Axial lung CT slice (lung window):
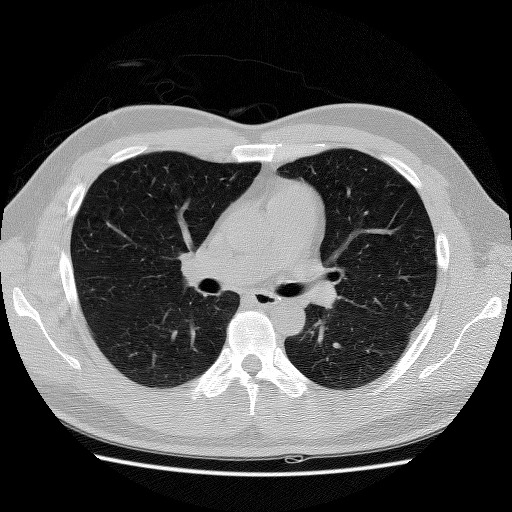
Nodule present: no